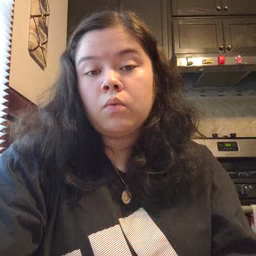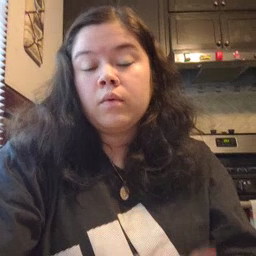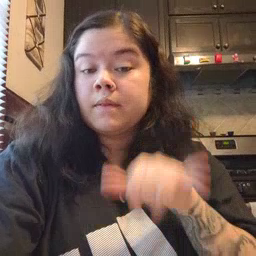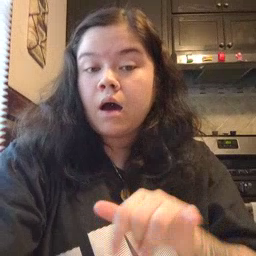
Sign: that